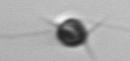
Label: Acanthoica_quattrospina